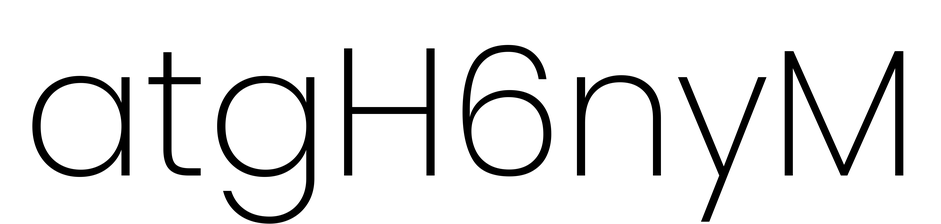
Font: Poppins-ExtraLight